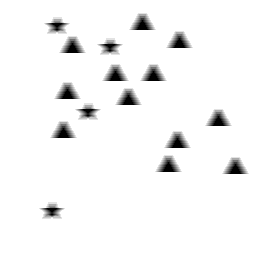
Squares: 0
Triangles: 12
Stars: 4
Total shapes: 16